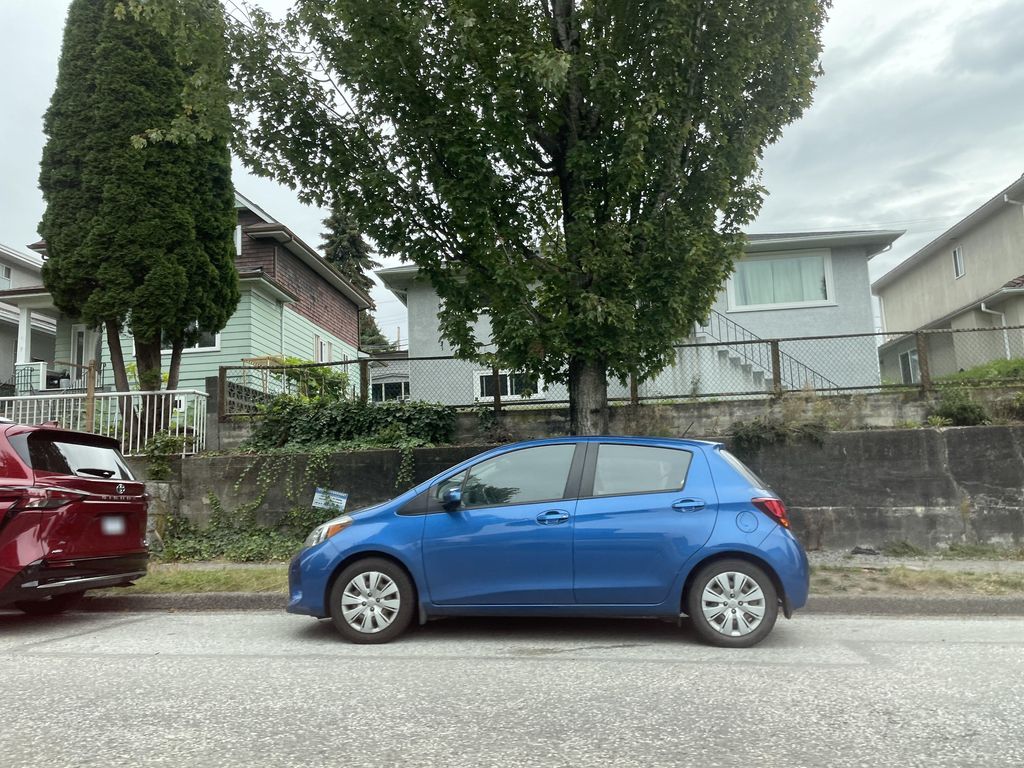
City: vancouver